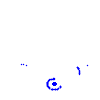
Particle: kaon